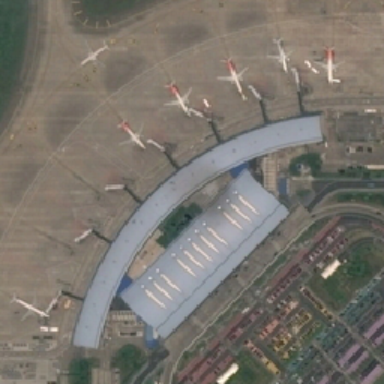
Plants are parked near a terminal in an airport near a parking lot .